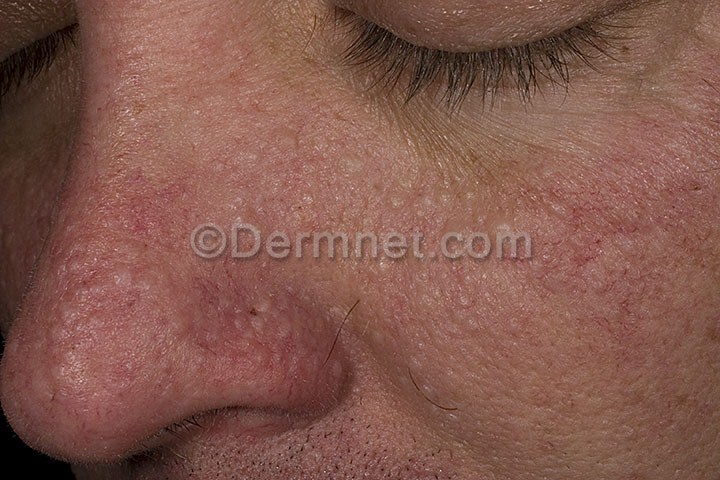
Disease: Systemic Disease